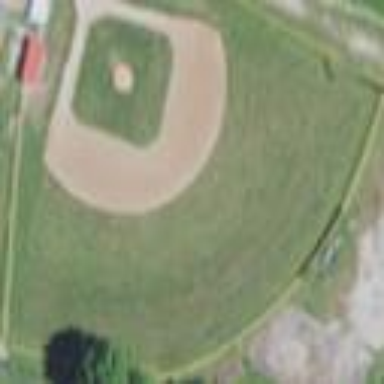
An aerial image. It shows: Baseball pitch for leisure land.